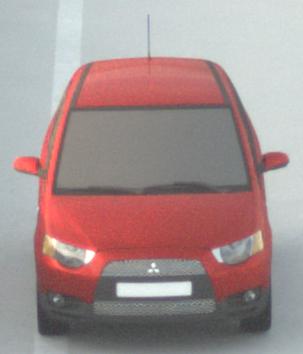
Make: Mitsubishi
Model: Colt 1.1
Detailed model: Colt (VI)
Model produced from: 2008/11
Model produced until: 2010/10
Doors: 3
Color: red
Road condition: dry road
Daytime: sunrise or sunset
Contrast: low contrast